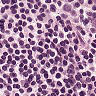
Metastatic tissue present: no